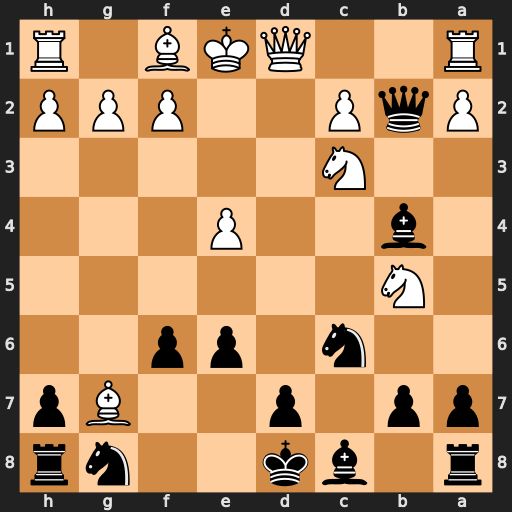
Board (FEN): r1bk2nr/pp1p2Bp/2n1pp2/1N6/1b2P3/2N5/PqP2PPP/R2QKB1R
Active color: b
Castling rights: KQ
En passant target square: -
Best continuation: Bxc3+ Nxc3 Qxc3+ Qd2 Qxa1+